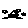
Label: house